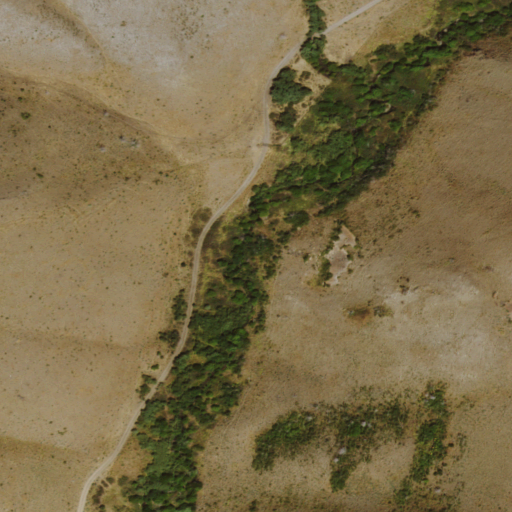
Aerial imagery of valley in Nevada named Schoolhouse Draw containing grassland and shrub